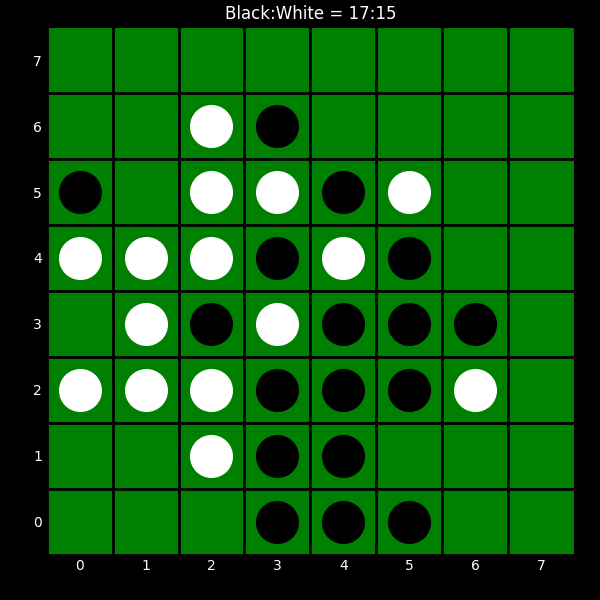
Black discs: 17
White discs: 15